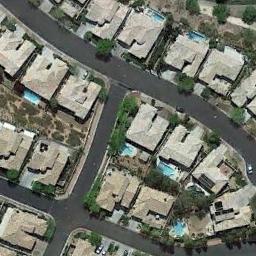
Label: medium_residential